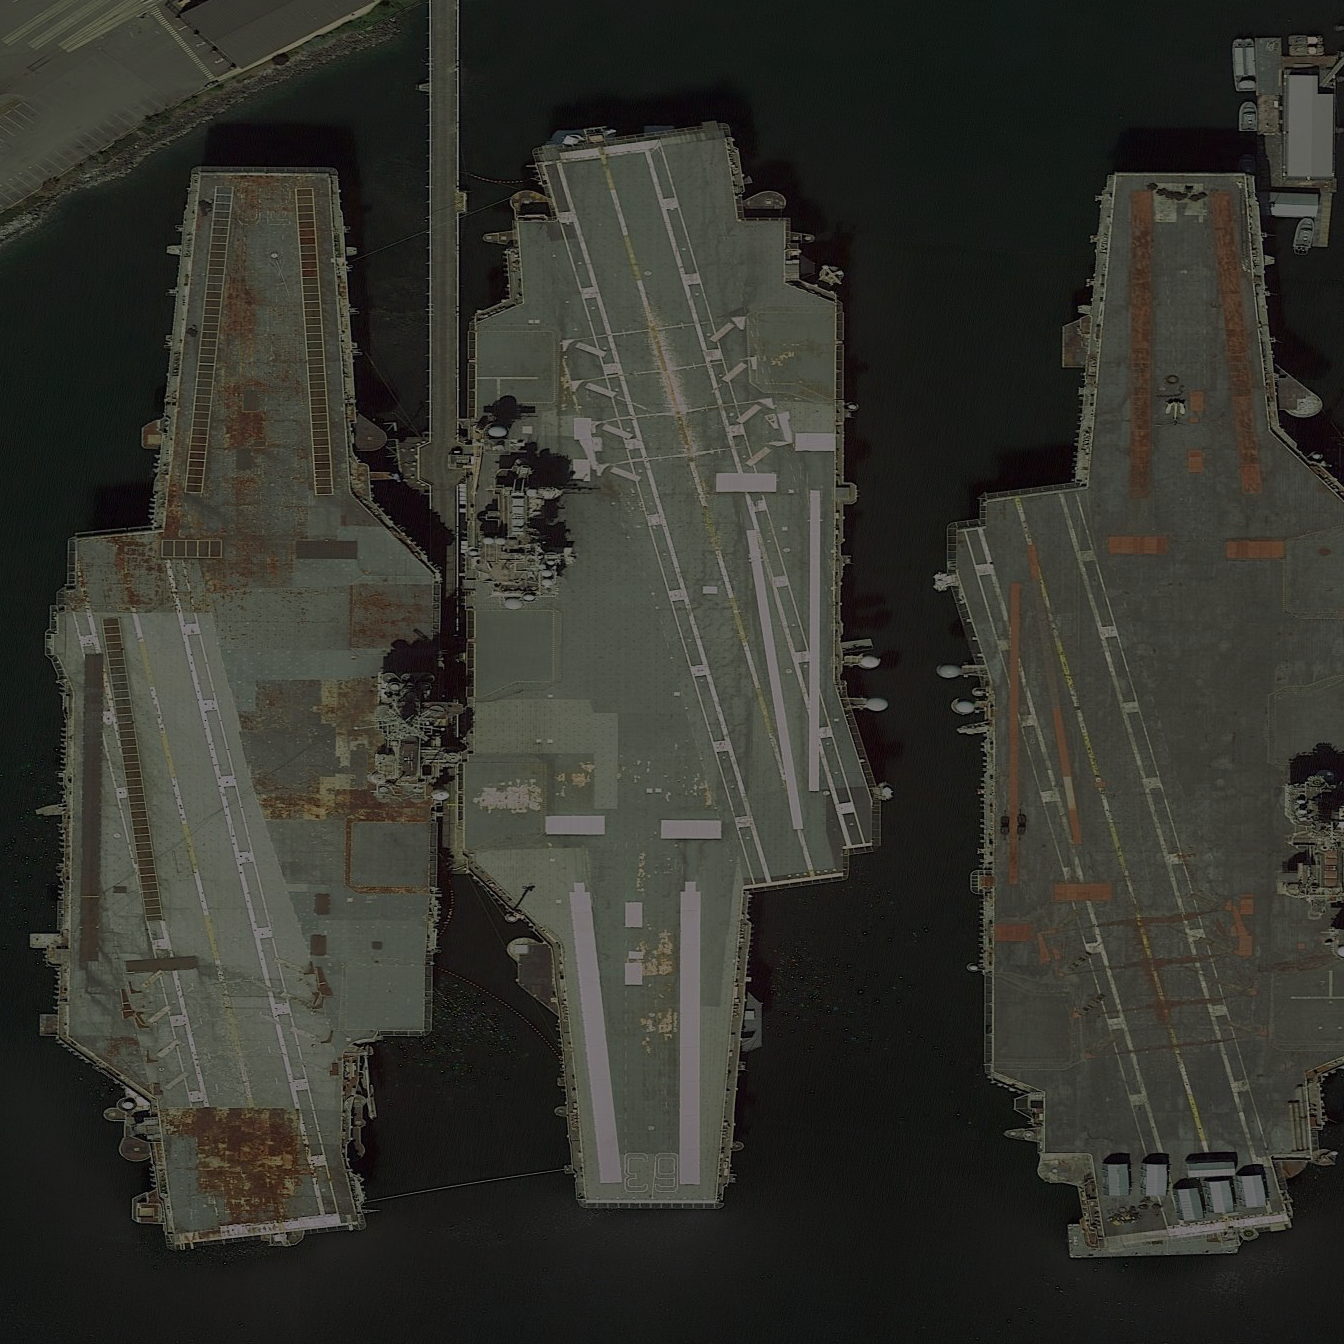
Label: aircraft_carrier